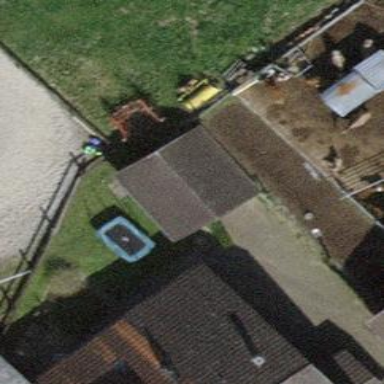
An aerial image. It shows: Garage building.